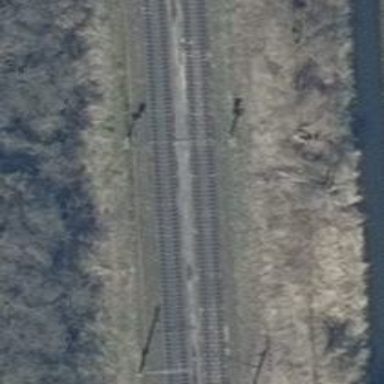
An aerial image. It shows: Railway signal.